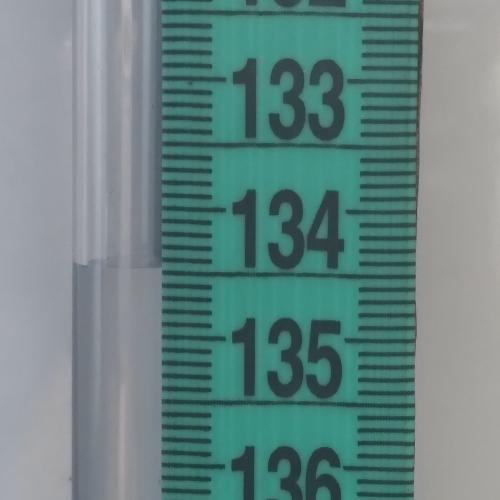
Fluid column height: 134.5 cm